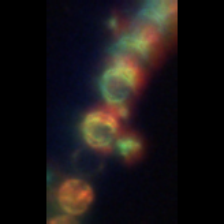
Taxon: Stephanopyxis
Group: Diatoms